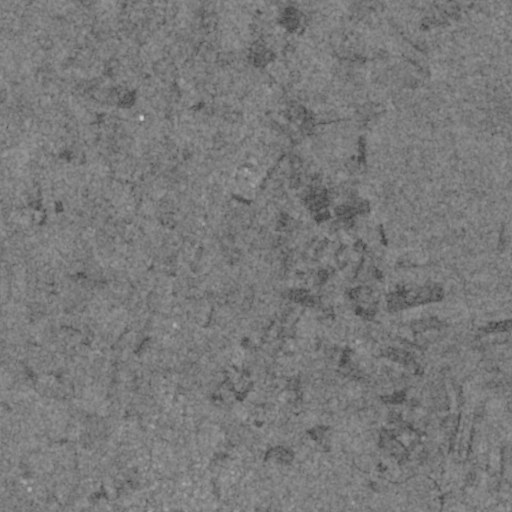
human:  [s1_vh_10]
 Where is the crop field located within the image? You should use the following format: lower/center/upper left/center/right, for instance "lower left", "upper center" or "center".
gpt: The crop field is located in the center of the image.
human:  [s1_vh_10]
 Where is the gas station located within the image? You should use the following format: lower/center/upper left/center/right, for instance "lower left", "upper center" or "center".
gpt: The gas station is located in the lower left of the image.
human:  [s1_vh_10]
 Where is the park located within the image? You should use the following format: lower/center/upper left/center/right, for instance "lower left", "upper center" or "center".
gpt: The park is located in the upper center of the image.
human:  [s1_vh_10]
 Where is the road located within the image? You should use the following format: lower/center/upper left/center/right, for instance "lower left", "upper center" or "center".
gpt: There is no road in the image.

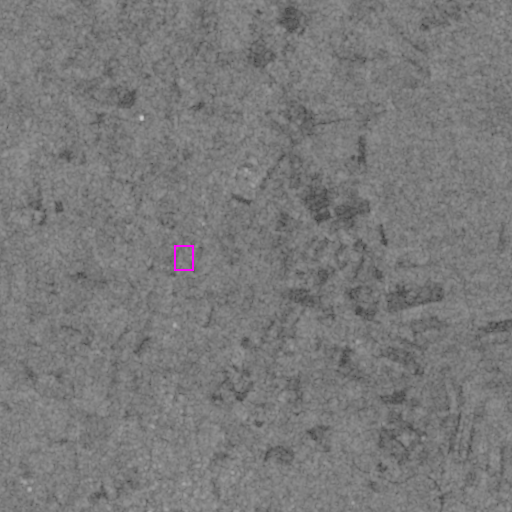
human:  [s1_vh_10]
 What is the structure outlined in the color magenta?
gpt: The structure outlined in magenta is a crop field.
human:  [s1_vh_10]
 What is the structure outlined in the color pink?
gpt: There is no pink outline.